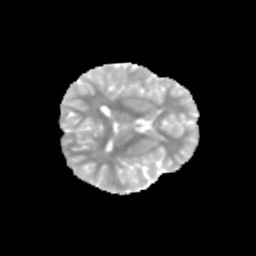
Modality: MD
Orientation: axial
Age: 13
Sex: female
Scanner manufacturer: siemens
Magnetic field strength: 3 T
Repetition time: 3.8 s
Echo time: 0.07 s